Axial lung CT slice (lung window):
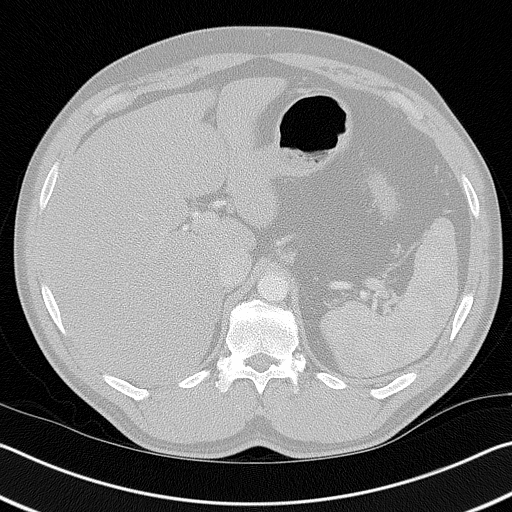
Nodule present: no